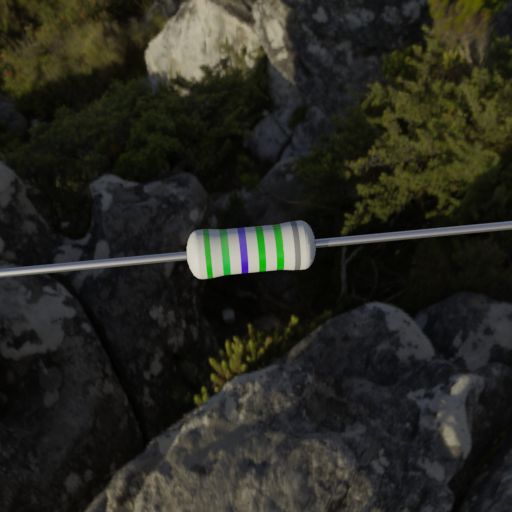
Resistor colour bands (in order): green, green, blue, green, green, gray